Field crop: tomato
Growth stage: 2
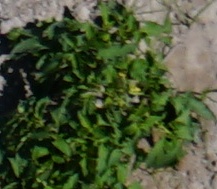
Species: tomato